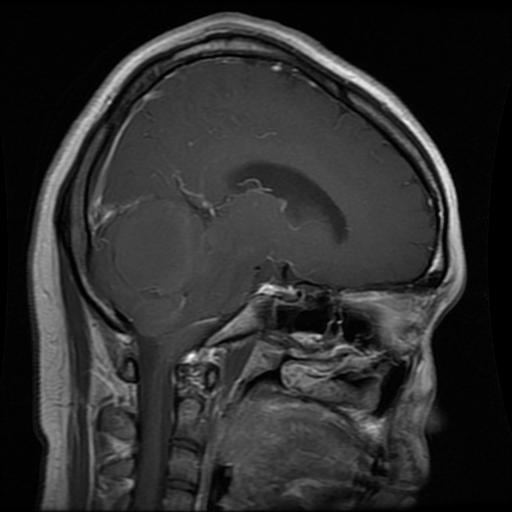
Label: glioma